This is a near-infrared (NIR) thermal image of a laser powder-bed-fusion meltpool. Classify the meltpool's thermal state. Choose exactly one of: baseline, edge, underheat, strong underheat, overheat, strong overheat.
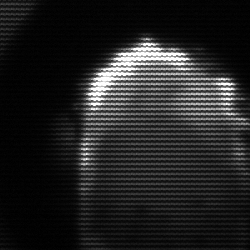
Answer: baseline